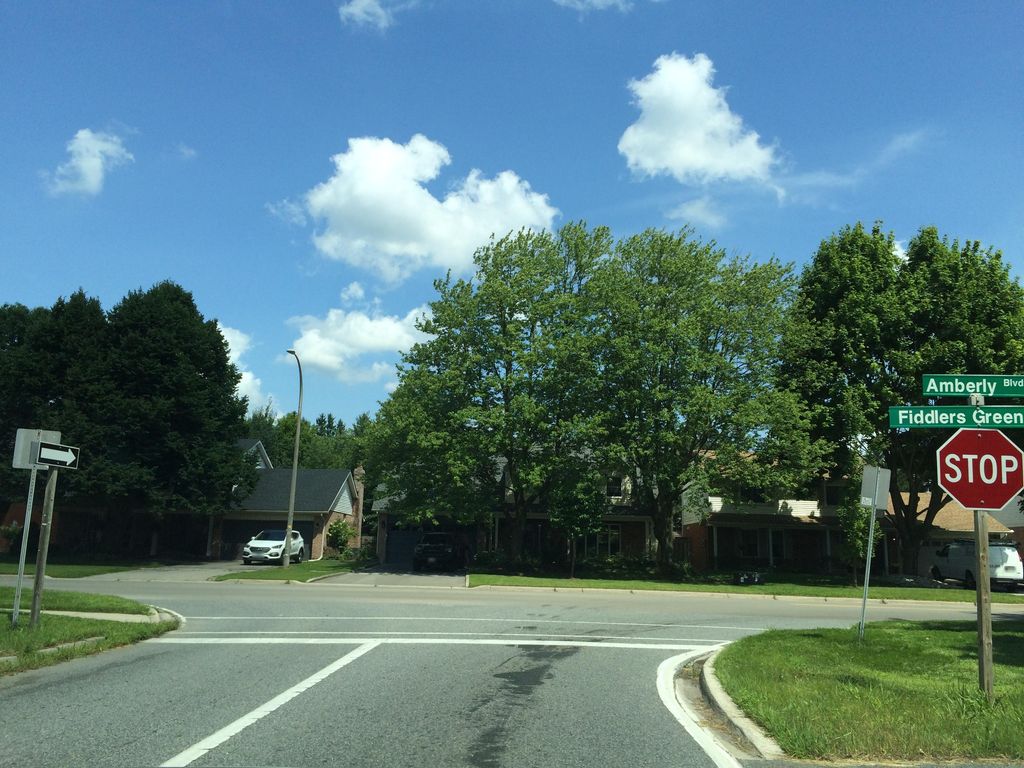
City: hamilton